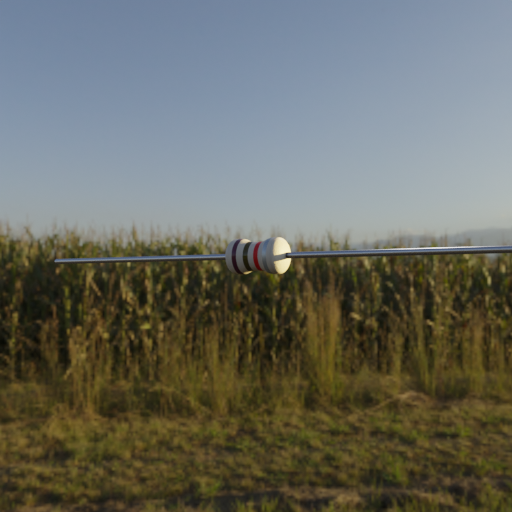
Resistor colour bands (in order): brown, brown, red, silver